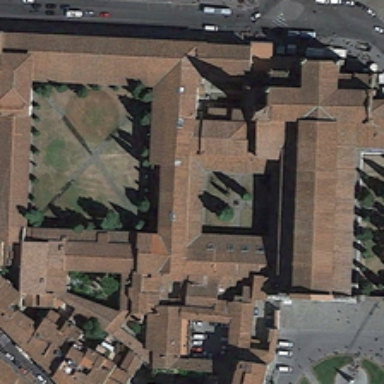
A church is near a road with some cars .